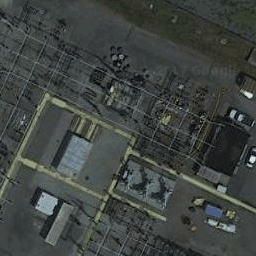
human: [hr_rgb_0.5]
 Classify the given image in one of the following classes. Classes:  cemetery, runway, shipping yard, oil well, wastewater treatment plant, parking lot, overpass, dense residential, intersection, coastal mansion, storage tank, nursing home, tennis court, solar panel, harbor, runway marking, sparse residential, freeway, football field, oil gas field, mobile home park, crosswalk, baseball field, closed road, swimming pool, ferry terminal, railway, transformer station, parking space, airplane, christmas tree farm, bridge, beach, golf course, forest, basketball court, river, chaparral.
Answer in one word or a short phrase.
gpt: transformer station